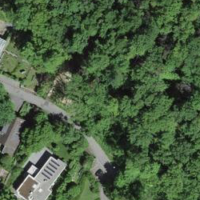
EUNIS habitat code: 41
Species observed at this site:
Scilla bifolia
Phytolacca americana